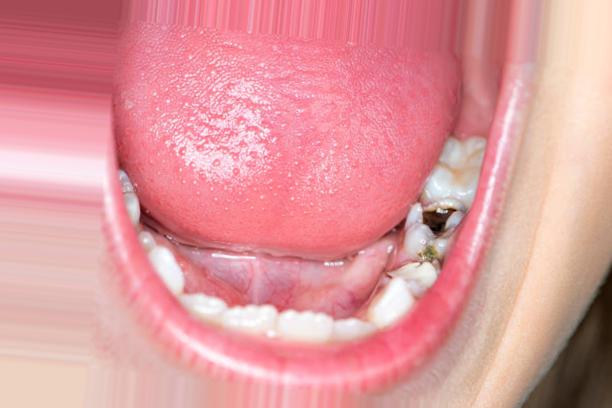
Condition: Caries